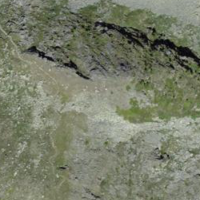
EUNIS habitat code: 31
Species observed at this site:
Saxifraga bryoides